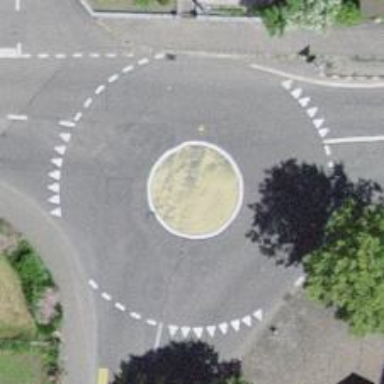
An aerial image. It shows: Mini roundabout on the road.